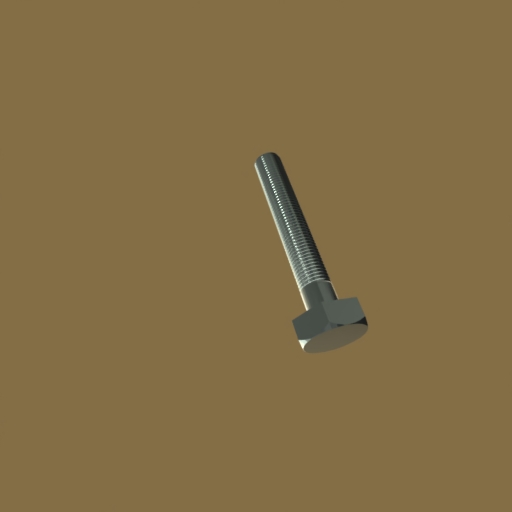
Label: bolt